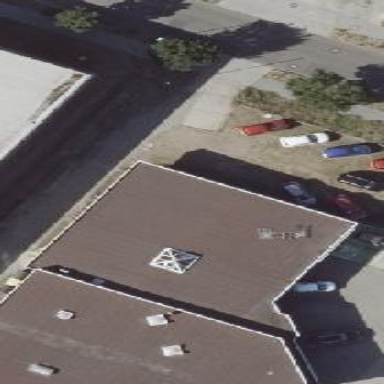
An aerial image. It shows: View of roof of building.